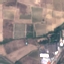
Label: PermanentCrop